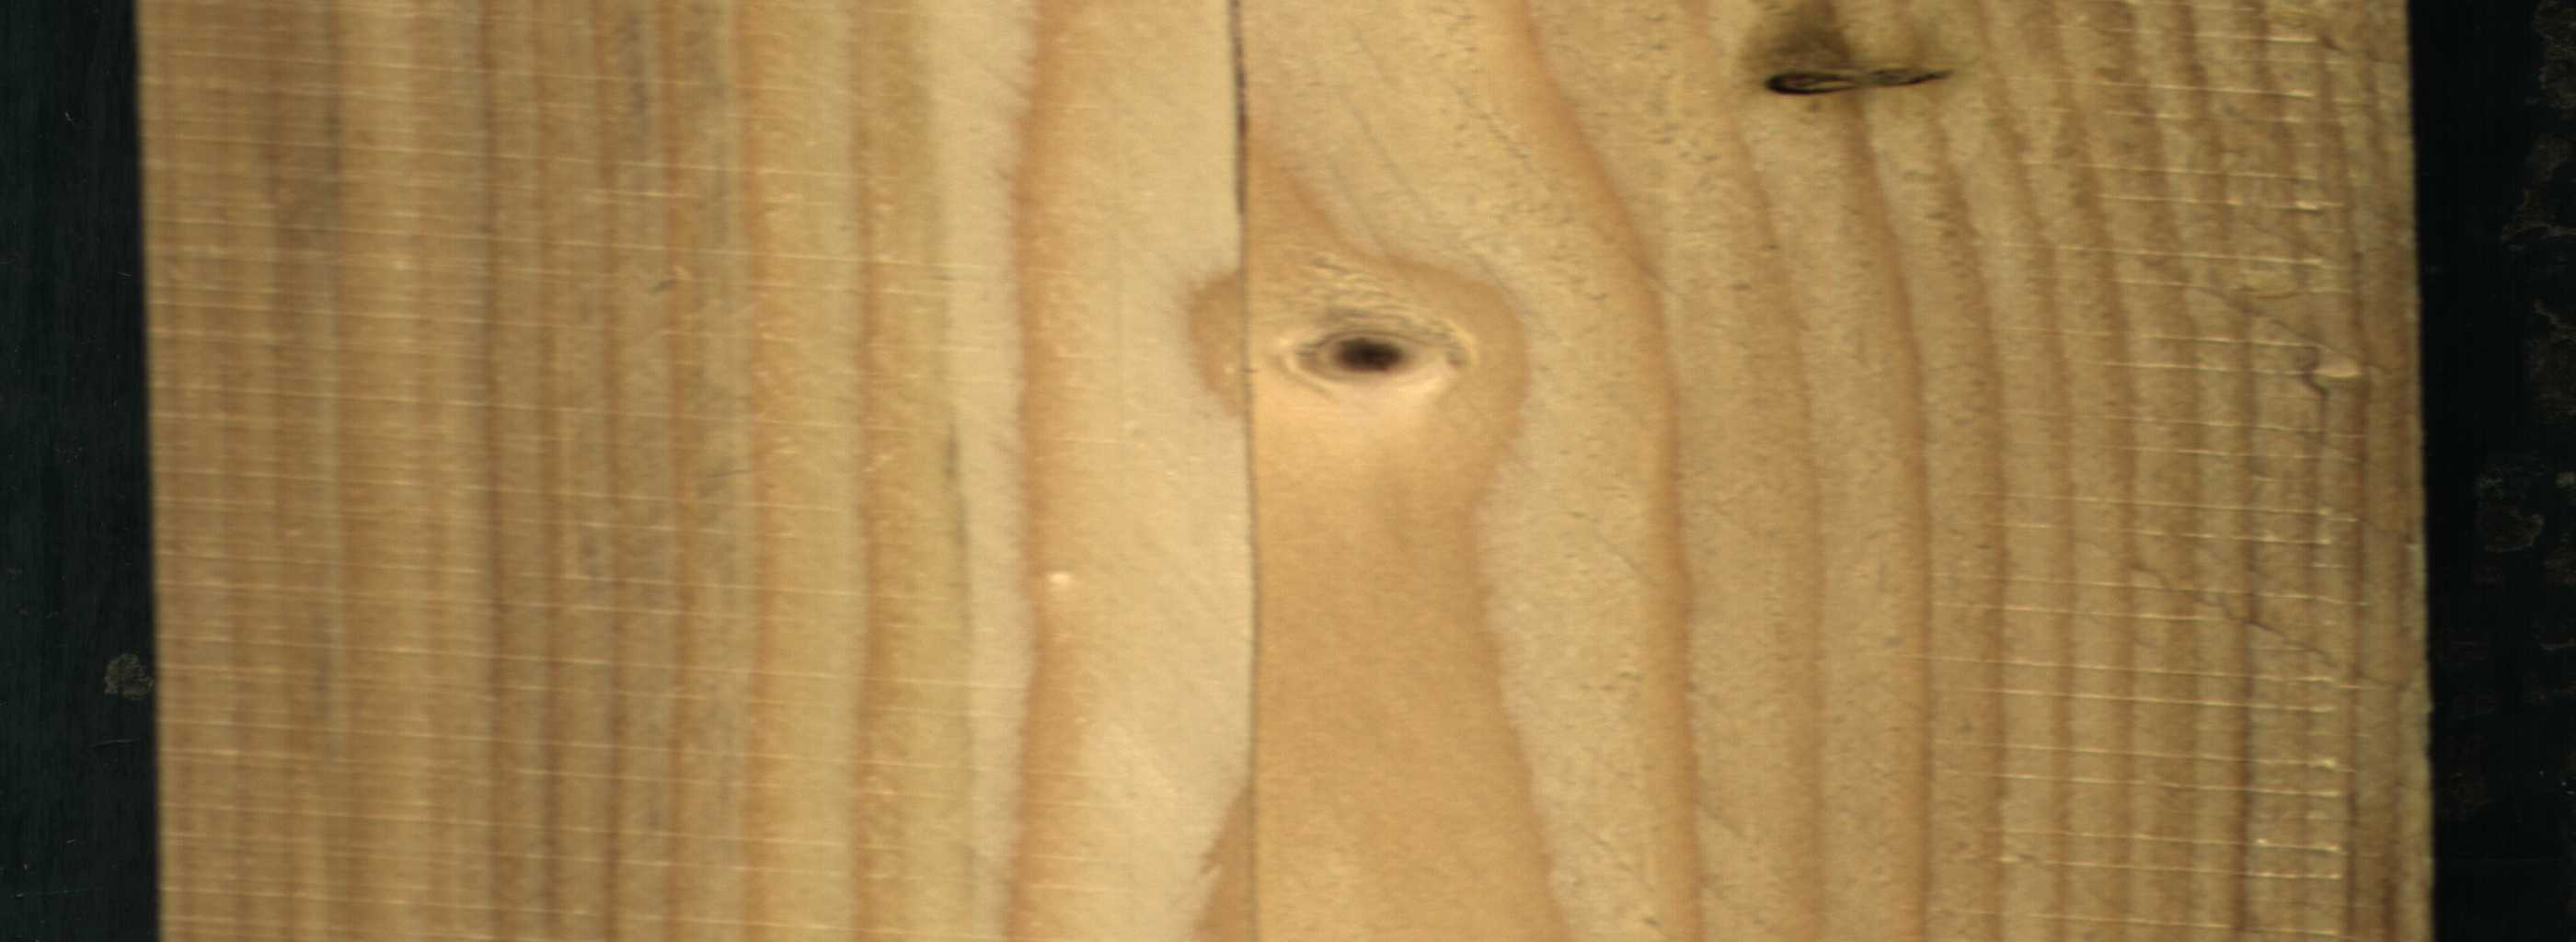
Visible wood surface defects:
Crack
Dead_Knot
Dead_Knot
Dead_Knot